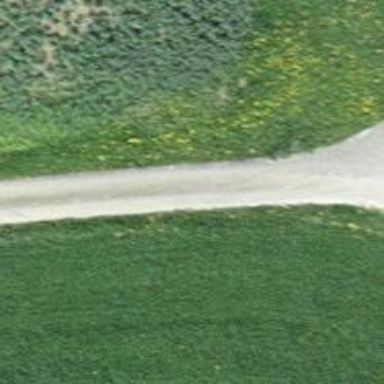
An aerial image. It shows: Agricultural track with grade2 track type suitable for agricultural vehicles.